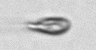
Label: Cryptophyta